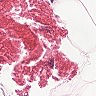
Metastatic tissue present: no